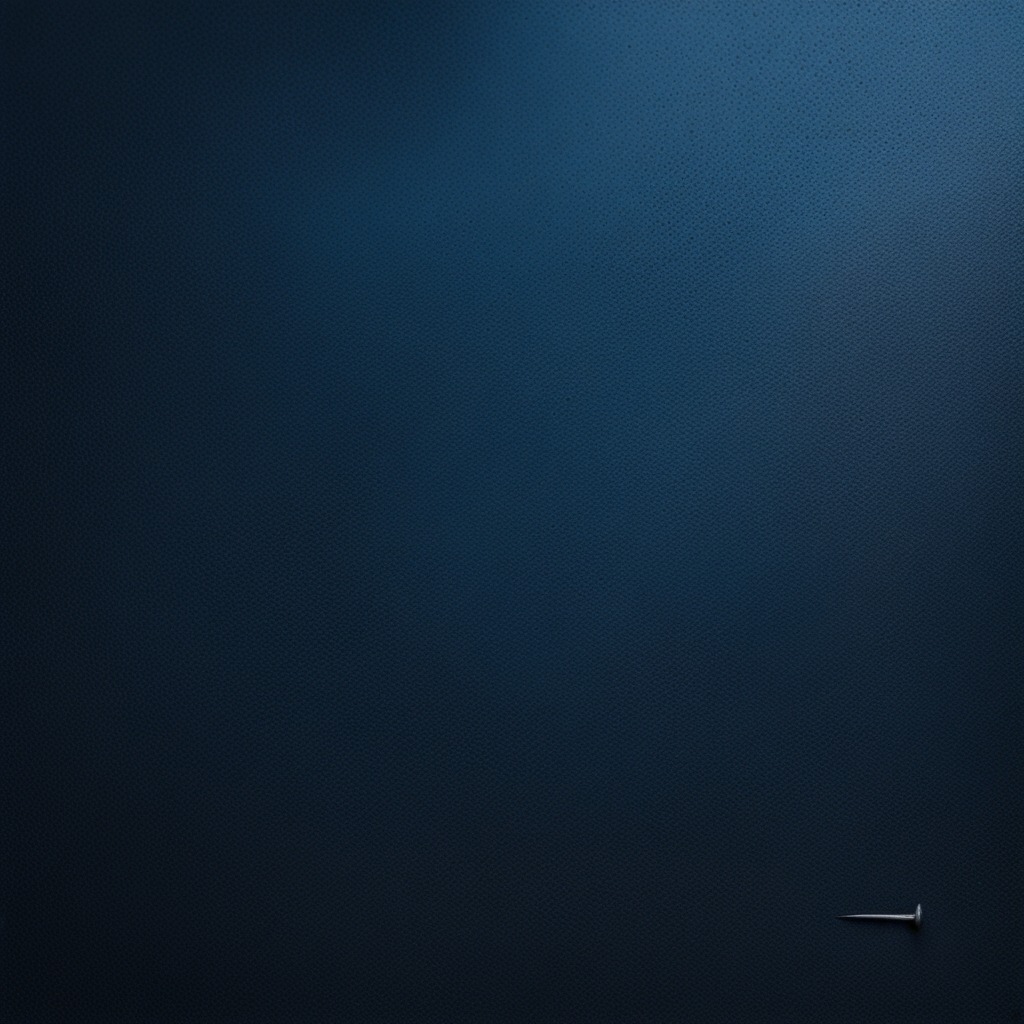
An iron nail lies on the tabletop.